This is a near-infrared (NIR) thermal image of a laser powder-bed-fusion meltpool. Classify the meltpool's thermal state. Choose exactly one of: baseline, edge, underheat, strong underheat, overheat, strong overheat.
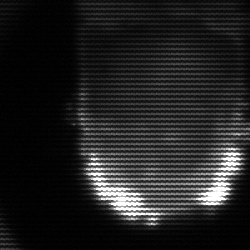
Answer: baseline